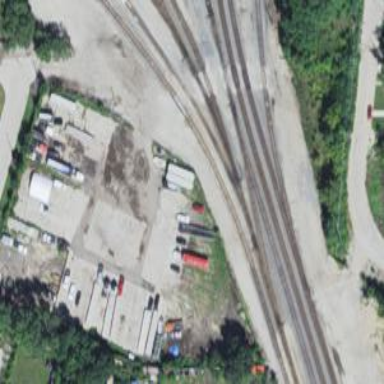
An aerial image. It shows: Railway yard in service.